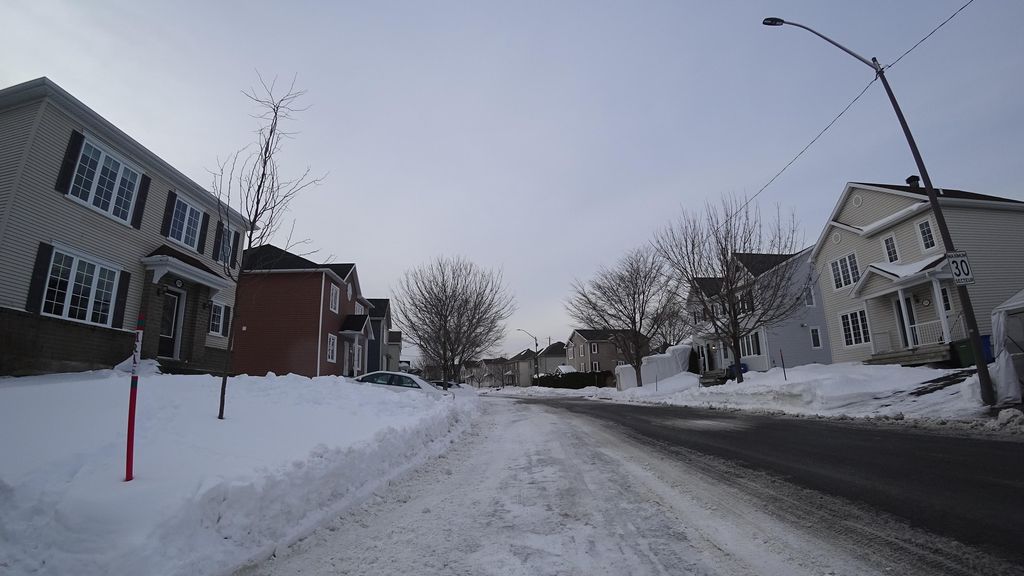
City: quebec_city